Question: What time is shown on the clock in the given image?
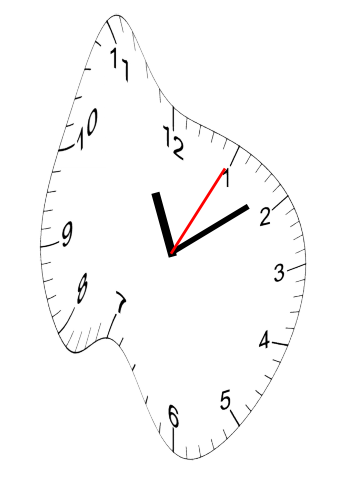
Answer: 11:09:05